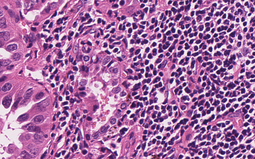
Tumor epithelial tissue: yes
Tumor-associated stroma tissue: yes
Normal tissue: no